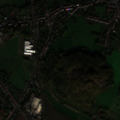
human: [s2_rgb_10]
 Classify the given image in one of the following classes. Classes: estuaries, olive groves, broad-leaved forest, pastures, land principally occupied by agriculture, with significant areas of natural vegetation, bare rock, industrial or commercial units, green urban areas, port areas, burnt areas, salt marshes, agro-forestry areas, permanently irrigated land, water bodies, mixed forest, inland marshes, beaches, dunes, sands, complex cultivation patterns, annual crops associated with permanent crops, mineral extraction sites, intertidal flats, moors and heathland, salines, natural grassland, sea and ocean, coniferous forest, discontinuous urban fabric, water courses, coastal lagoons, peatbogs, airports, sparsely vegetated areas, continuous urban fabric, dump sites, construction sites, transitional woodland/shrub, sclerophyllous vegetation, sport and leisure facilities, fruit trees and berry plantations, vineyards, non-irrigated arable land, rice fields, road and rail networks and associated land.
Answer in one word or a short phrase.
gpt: discontinuous urban fabric, industrial or commercial units, non-irrigated arable land, complex cultivation patterns, broad-leaved forest